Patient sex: M
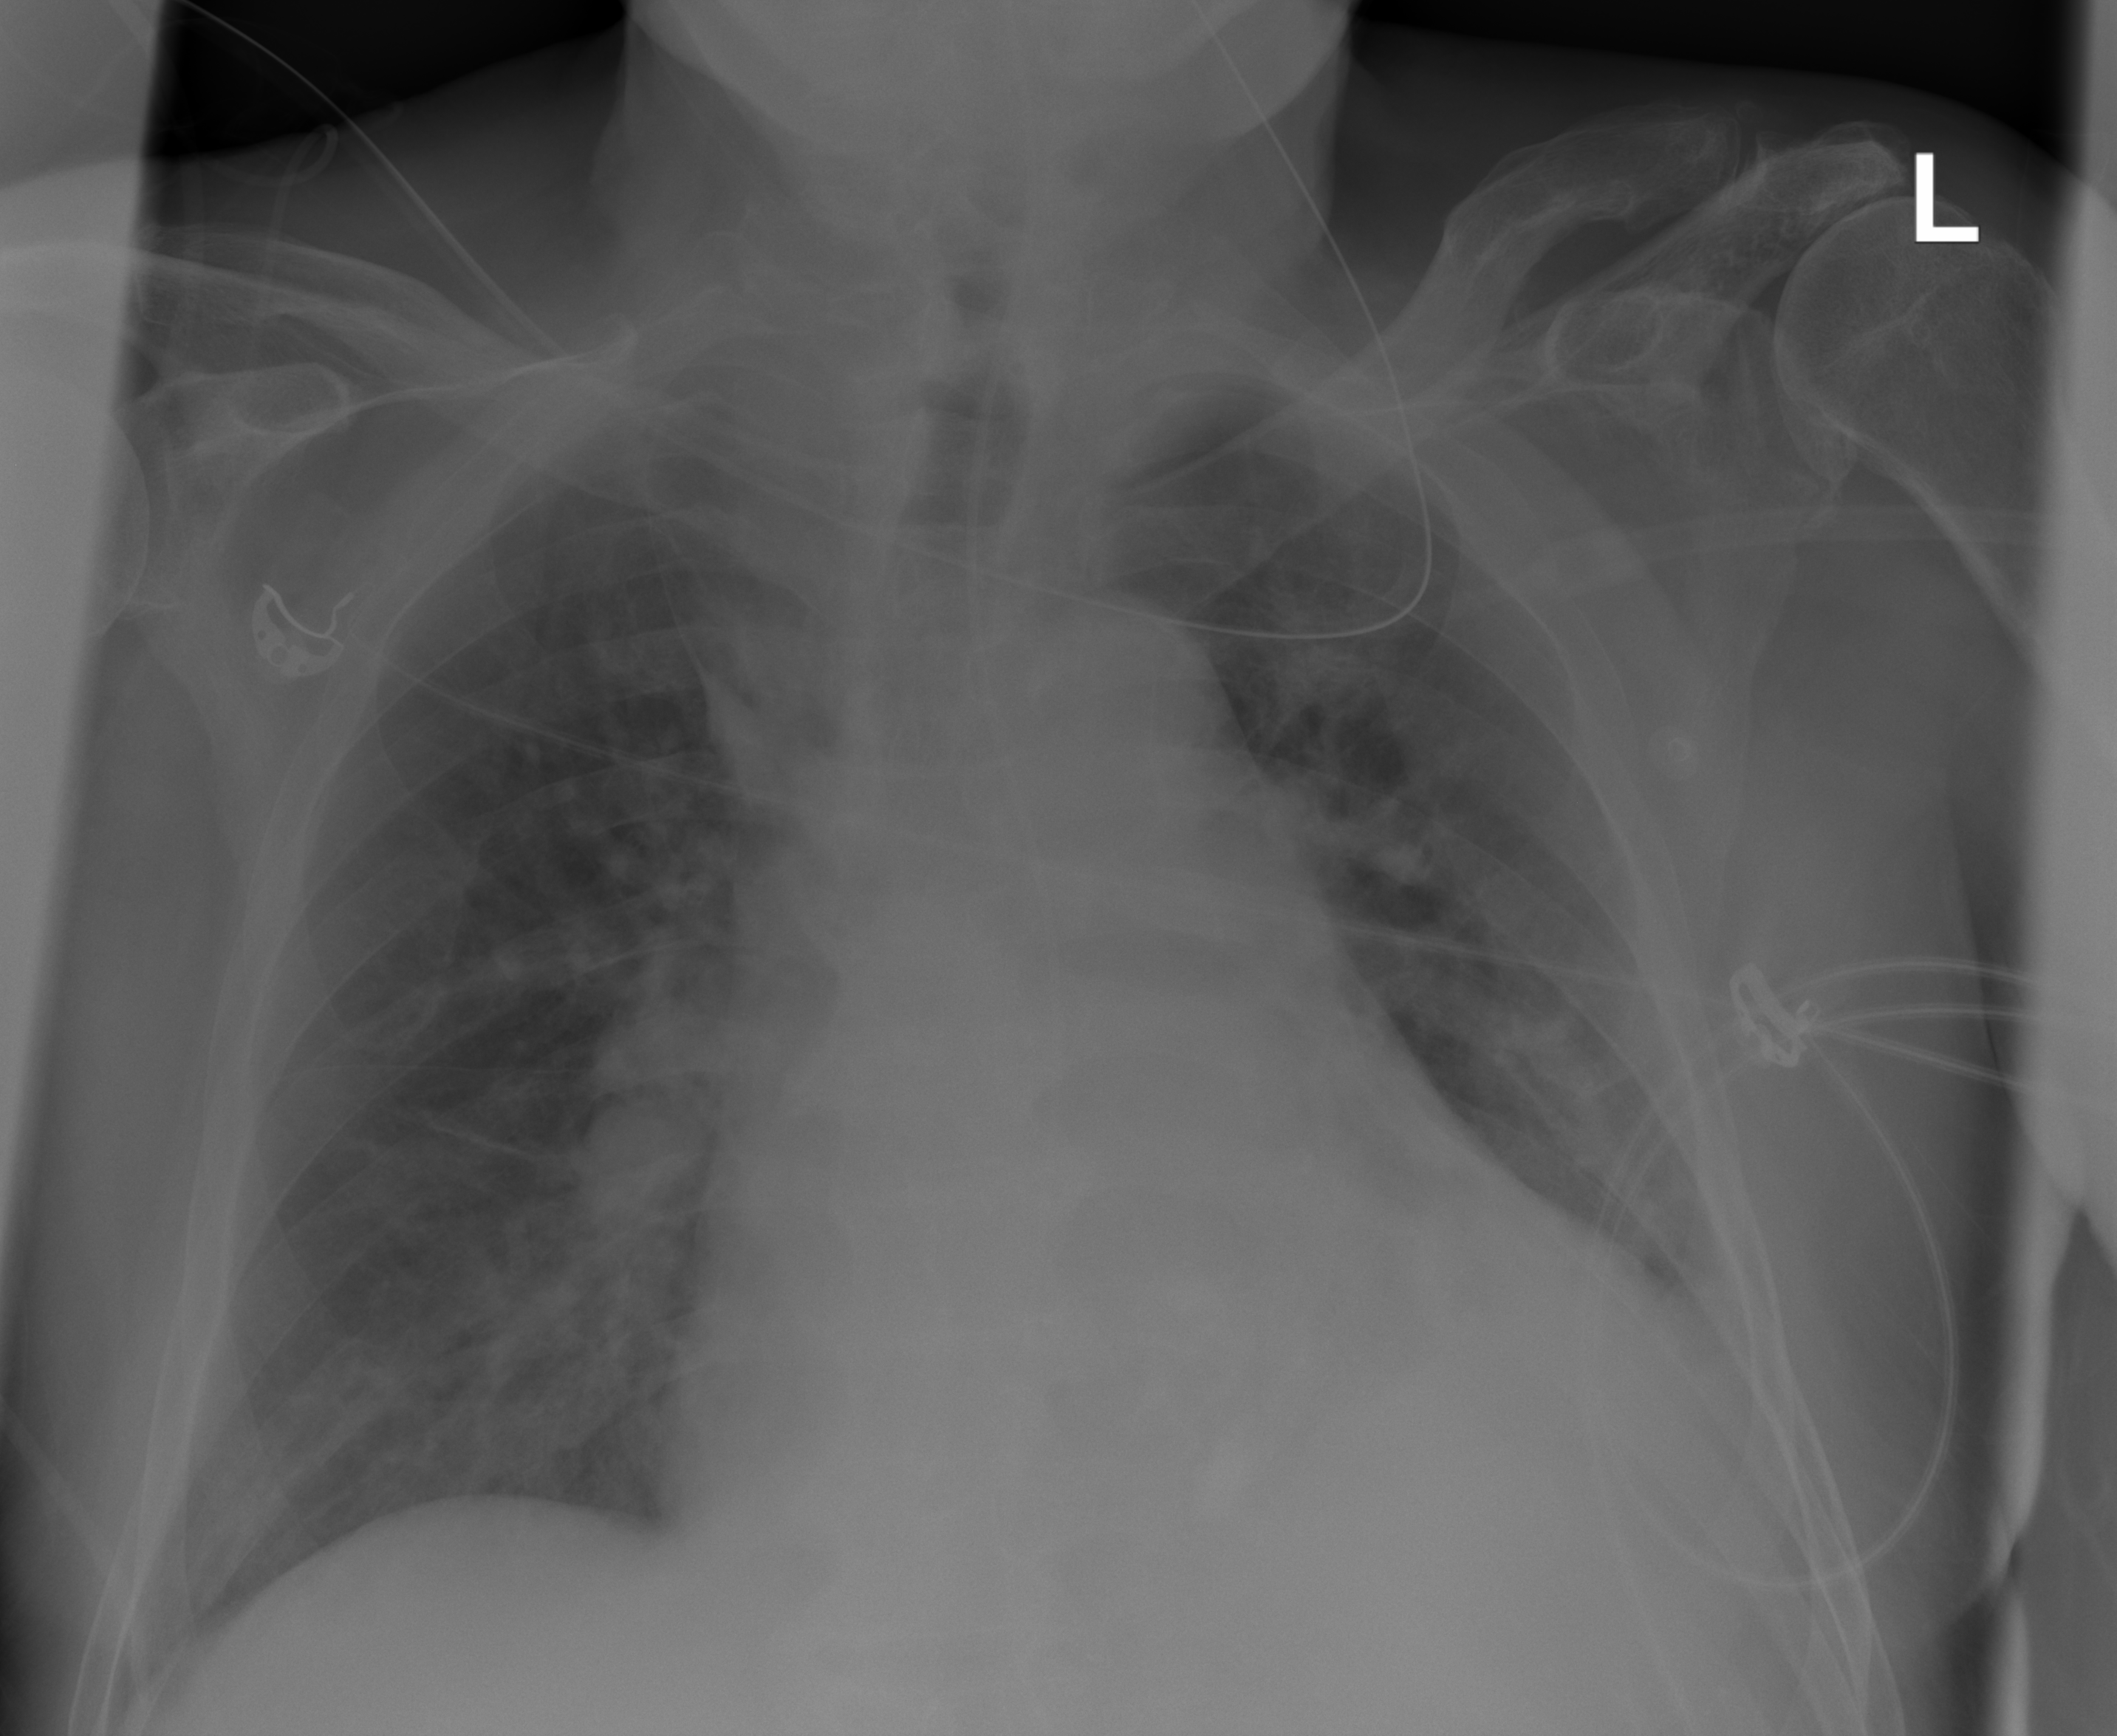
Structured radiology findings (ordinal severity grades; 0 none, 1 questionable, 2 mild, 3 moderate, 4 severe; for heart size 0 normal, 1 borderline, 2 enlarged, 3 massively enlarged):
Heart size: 2
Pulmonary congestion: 2
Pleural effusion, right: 0
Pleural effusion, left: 2
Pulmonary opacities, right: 0
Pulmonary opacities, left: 0
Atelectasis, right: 2
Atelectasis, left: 2